Field crop: tomato
Growth stage: 2
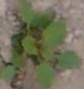
Species: solanum